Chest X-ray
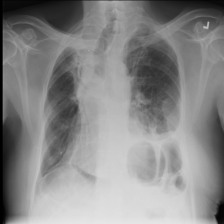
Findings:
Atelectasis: negative
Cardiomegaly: negative
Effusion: negative
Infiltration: negative
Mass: negative
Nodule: negative
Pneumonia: negative
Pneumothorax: negative
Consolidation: negative
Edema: negative
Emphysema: negative
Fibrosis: negative
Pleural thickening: negative
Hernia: negative